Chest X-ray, AP view. Patient: 36 years old, sex F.
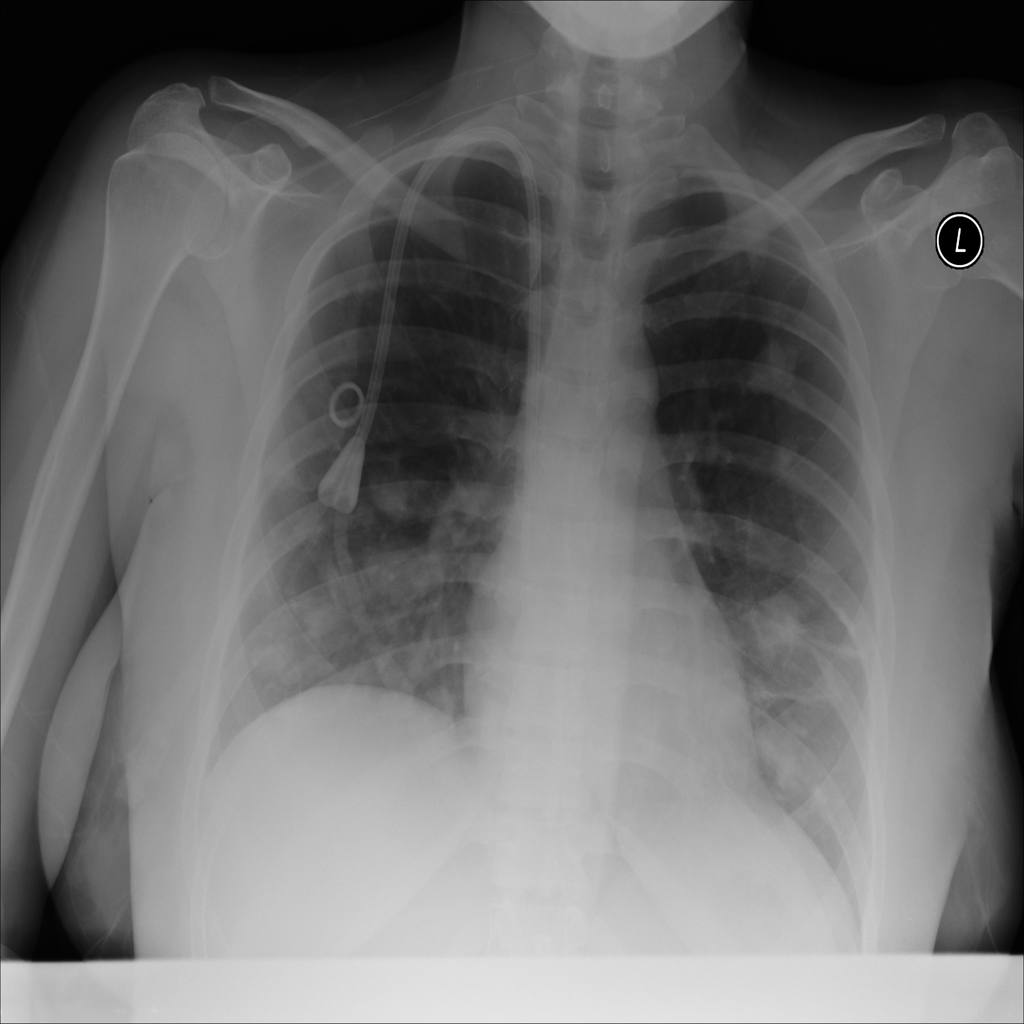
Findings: No Finding